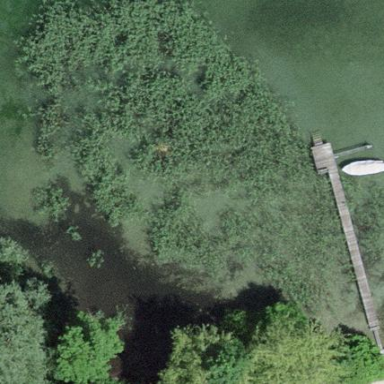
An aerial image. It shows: Reedbed in wetland area.